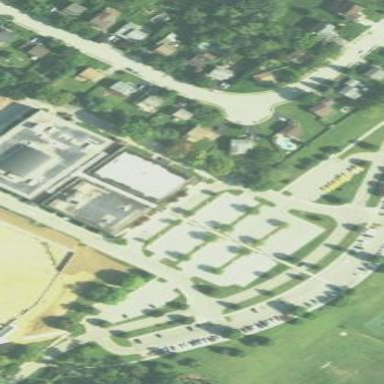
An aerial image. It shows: School building.